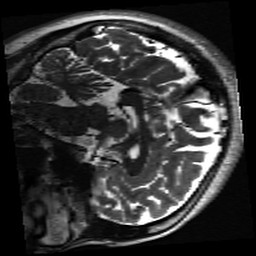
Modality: inplaneT2
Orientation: sagittal